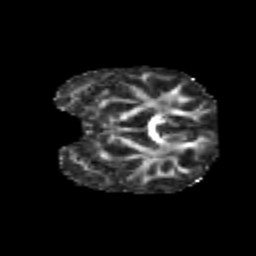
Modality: FA
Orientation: coronal
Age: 6
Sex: female
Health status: healthy